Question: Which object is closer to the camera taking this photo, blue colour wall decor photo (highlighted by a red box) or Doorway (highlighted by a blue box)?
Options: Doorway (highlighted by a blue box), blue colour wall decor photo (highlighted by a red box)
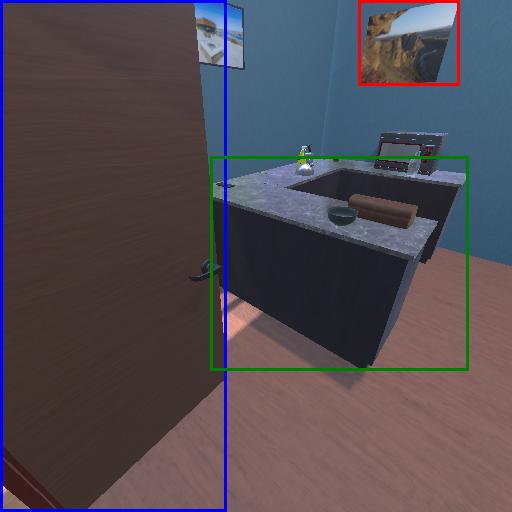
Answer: Doorway (highlighted by a blue box)